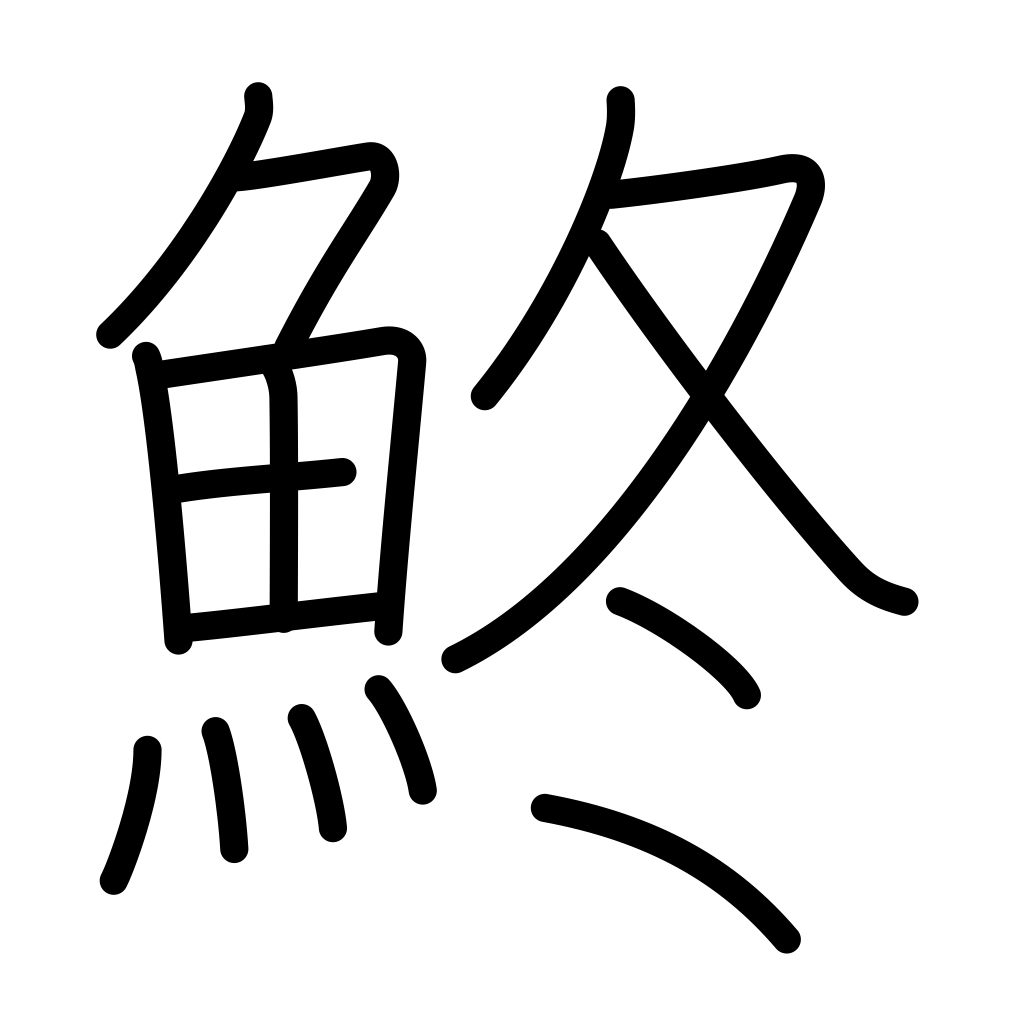
Meaning: gizzard shad